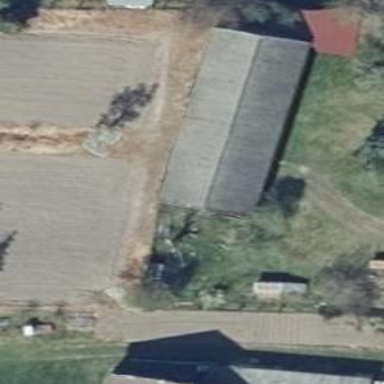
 where the roof is oriented along the structure."